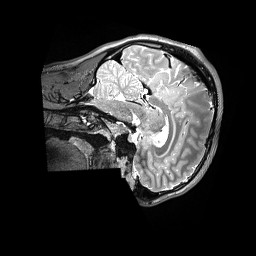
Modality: T2w
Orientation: sagittal
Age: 19
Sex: male
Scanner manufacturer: siemens
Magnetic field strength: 3 T
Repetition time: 3.2 s
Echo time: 0.408 s